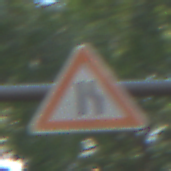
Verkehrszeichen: EinseitigVerengteFahrbahnRechts
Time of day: MorningAfternoon
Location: Outdoor (Urban)
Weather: PartlyCloudy
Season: NotSpecified
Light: Natural